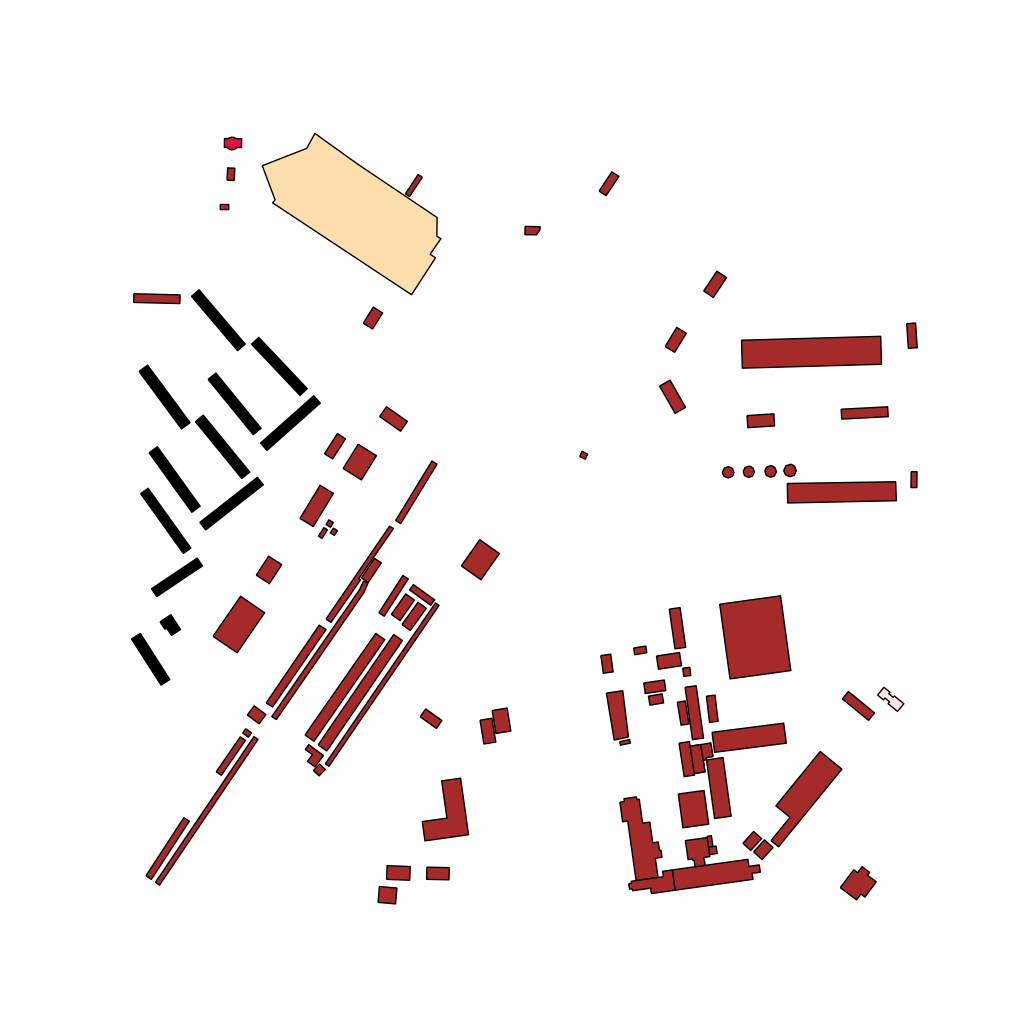
Tags: overhead vector_map, business, industrial, recreation, residential, special, modern, soviet, high_rise, individual_rise, low_rise, medium_rise, density_1, Building, Church, Facility, Gas, Supermkt, 1.0 km²